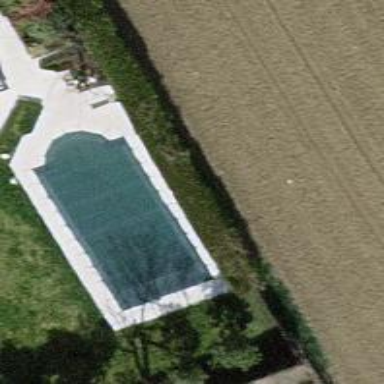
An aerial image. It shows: Swimming pool located in leisure land.